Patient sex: M
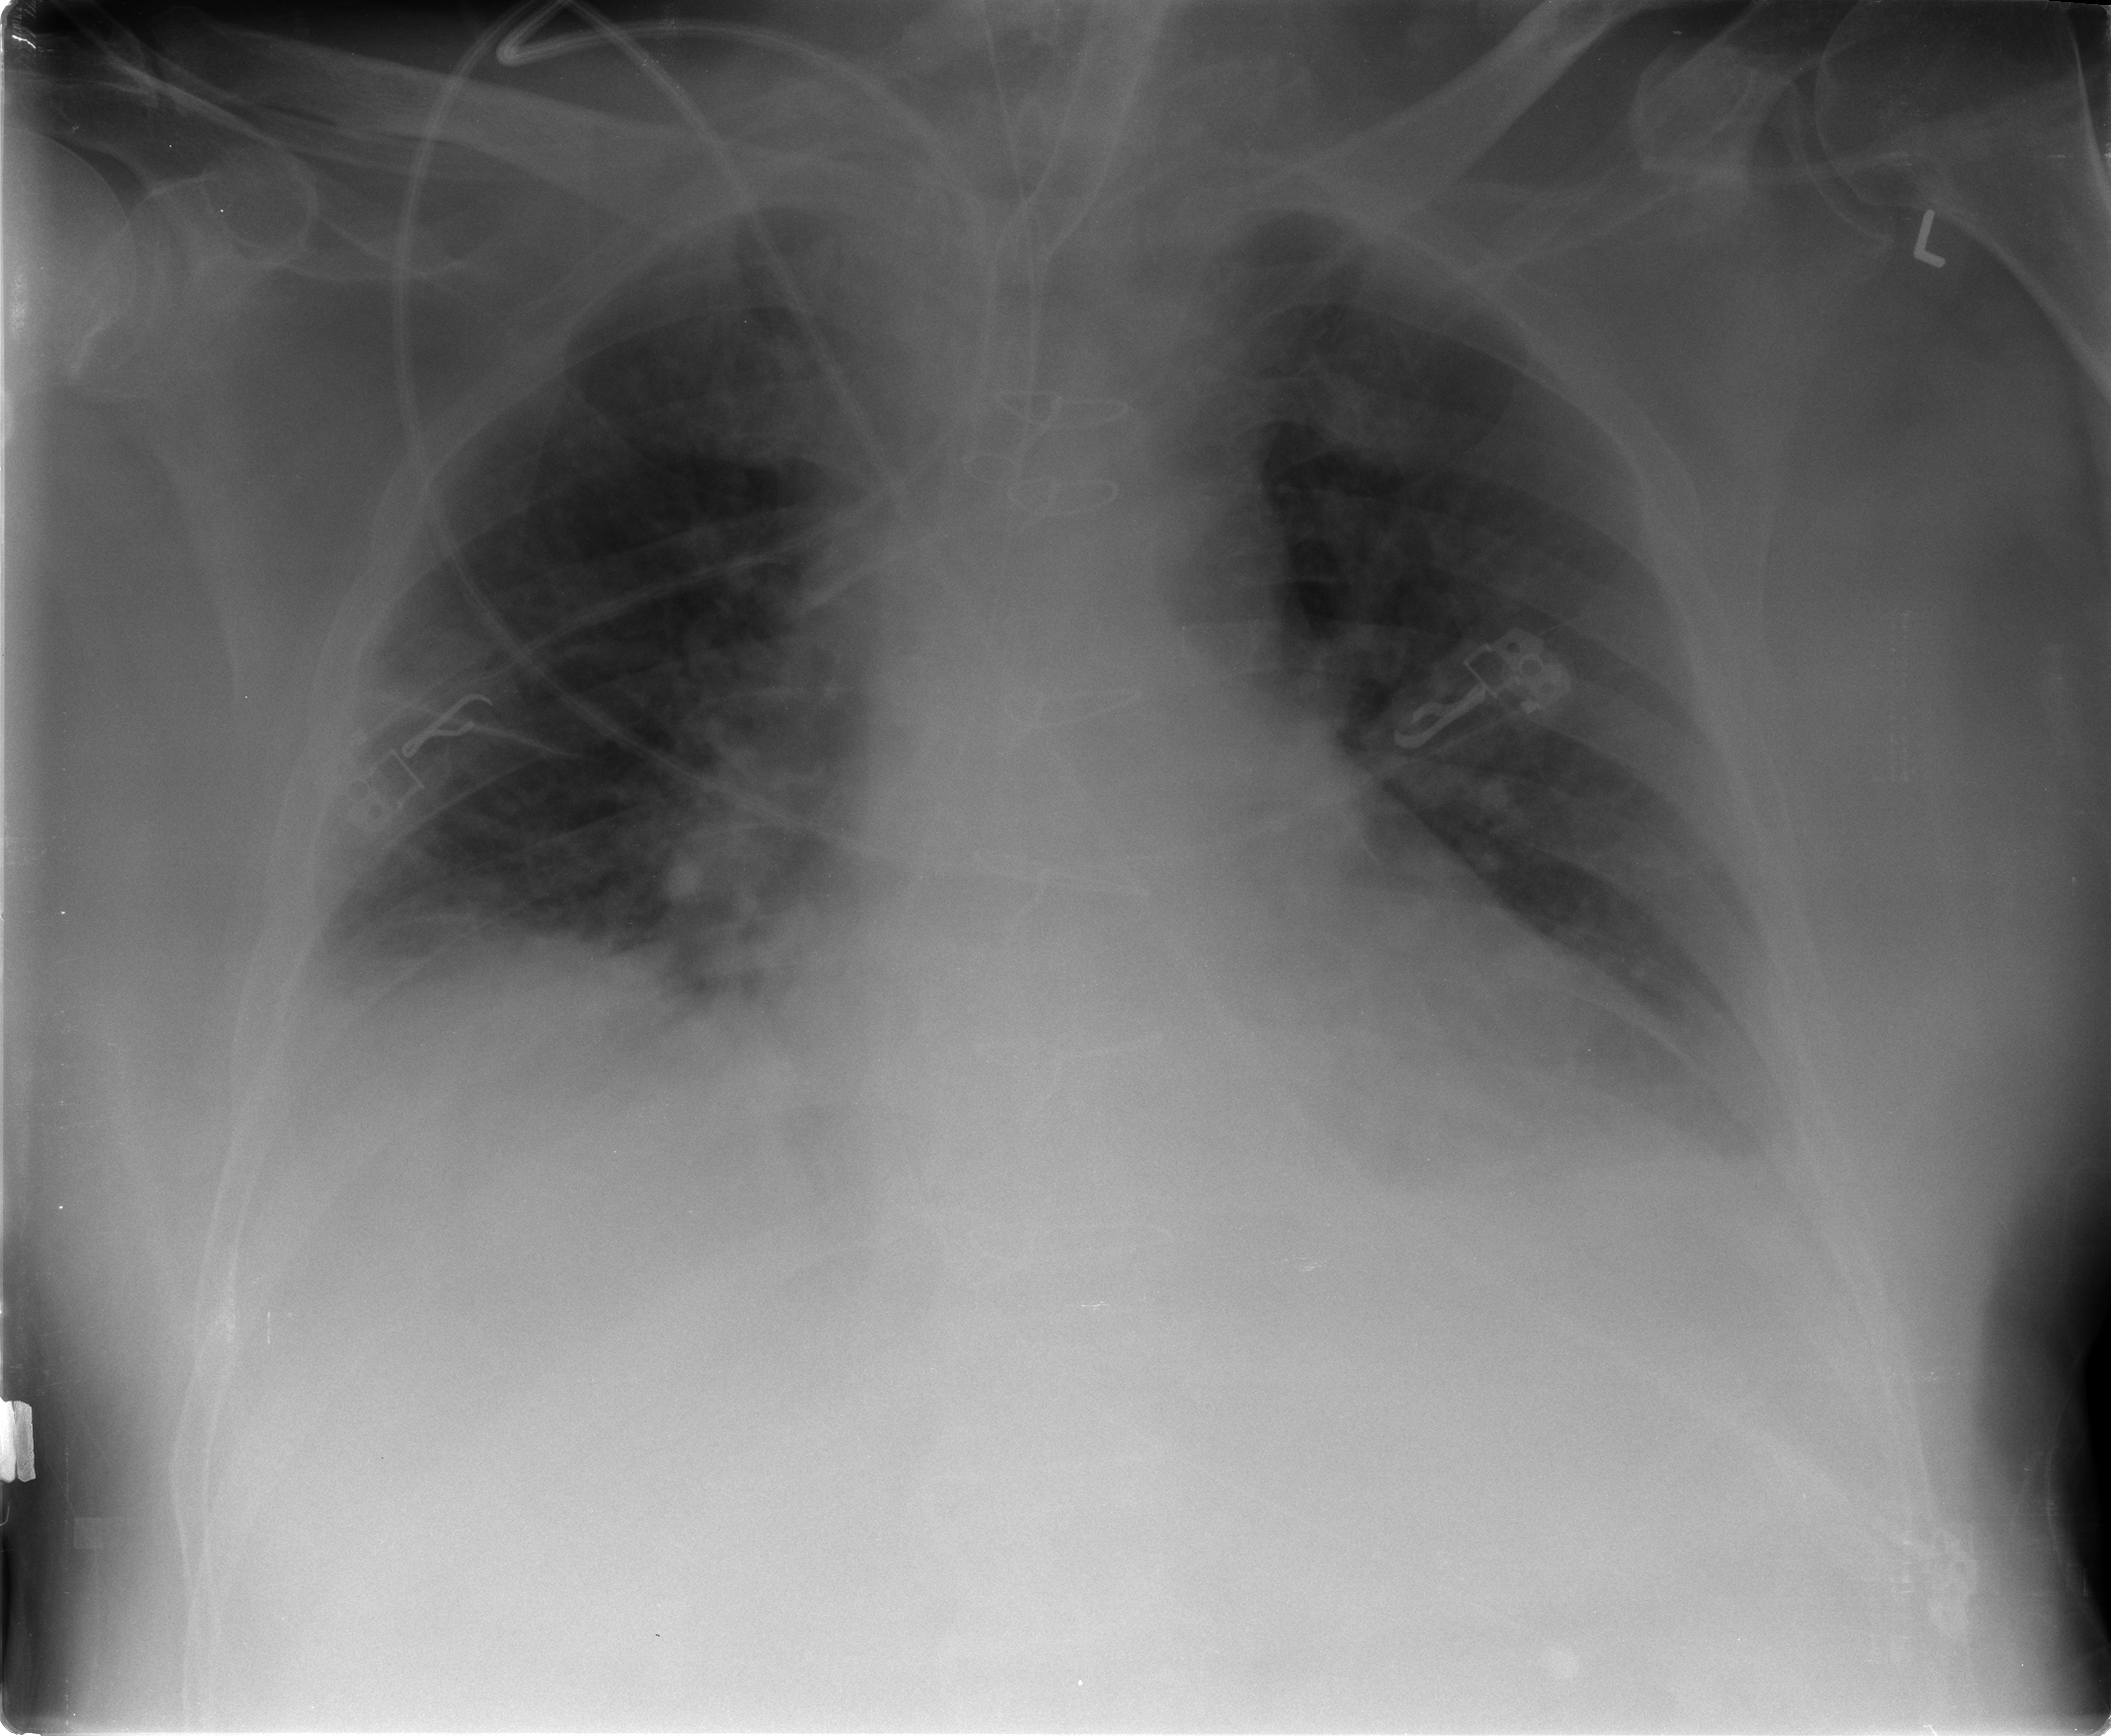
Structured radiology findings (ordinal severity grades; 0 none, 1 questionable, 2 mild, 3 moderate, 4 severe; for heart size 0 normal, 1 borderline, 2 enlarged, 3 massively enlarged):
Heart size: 2
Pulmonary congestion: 2
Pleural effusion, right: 0
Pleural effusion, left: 1
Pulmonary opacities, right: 0
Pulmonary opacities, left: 0
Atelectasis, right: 2
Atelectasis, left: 1